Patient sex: F
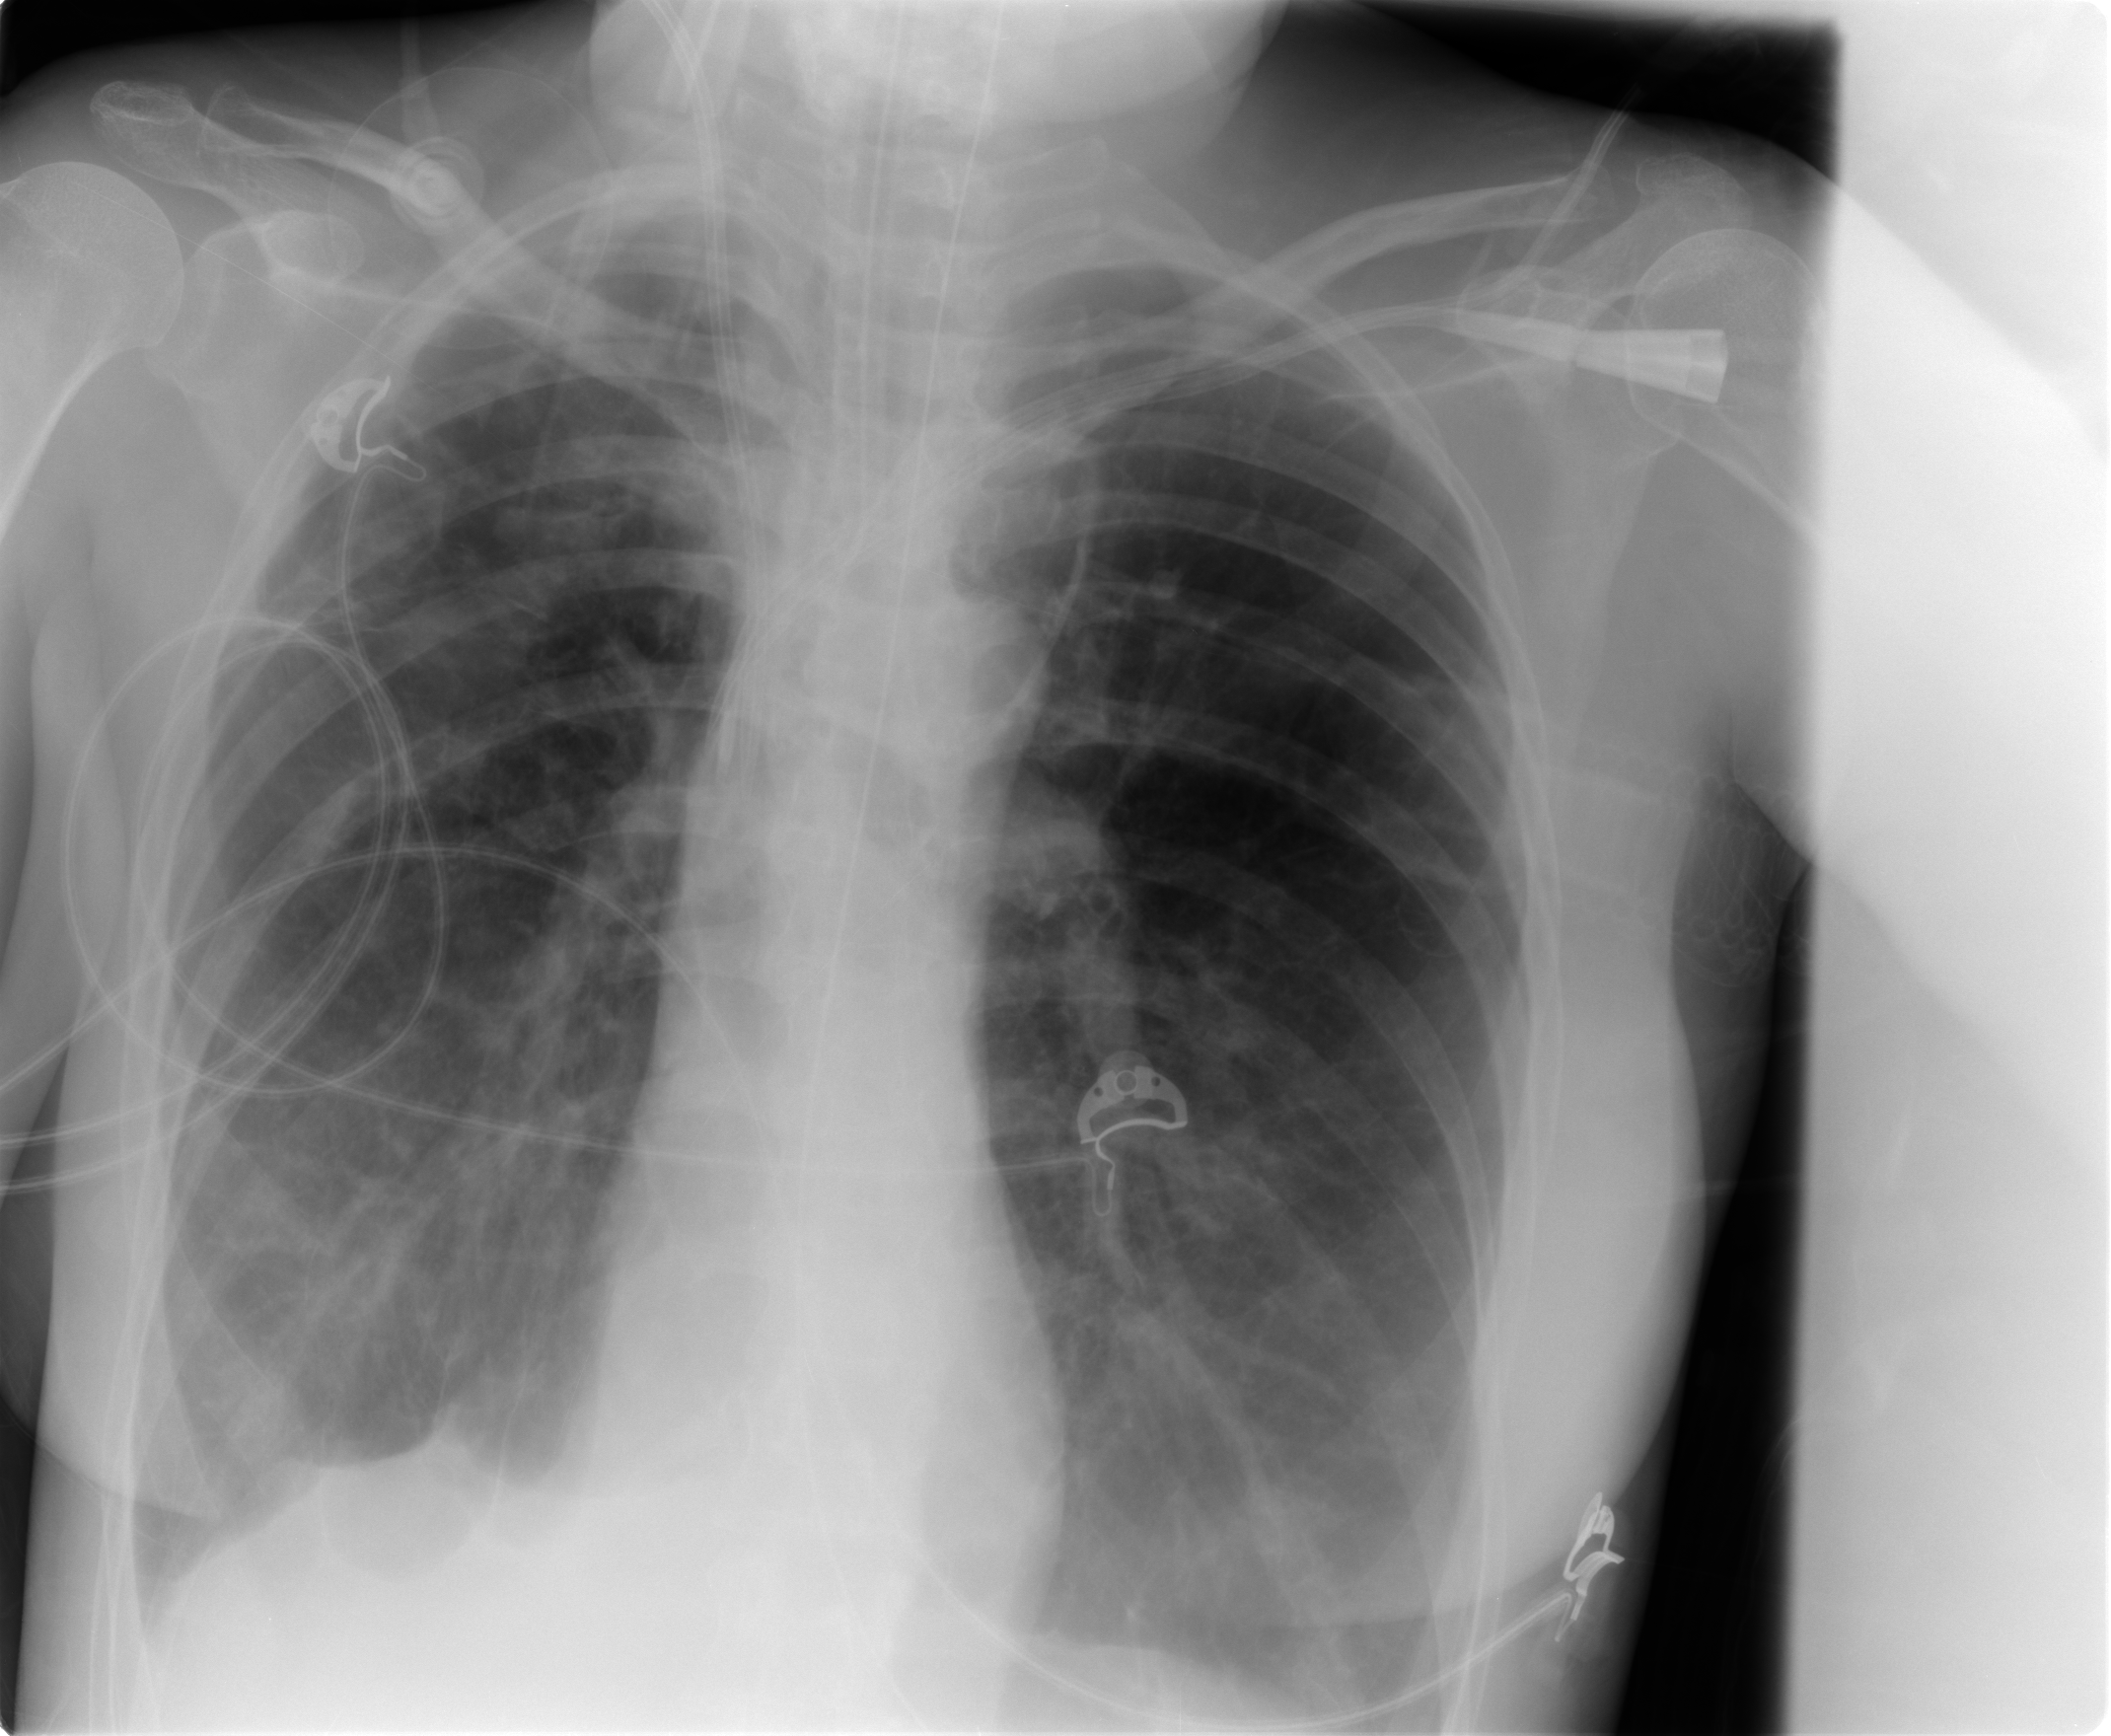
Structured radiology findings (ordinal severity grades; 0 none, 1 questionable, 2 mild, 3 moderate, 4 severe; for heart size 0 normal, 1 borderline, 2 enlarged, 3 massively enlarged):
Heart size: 0
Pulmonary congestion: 0
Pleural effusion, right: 2
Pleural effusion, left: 0
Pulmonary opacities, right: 2
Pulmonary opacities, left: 2
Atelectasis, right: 2
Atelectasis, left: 2